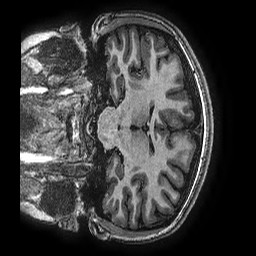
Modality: T1w
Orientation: coronal
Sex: female
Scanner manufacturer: ge
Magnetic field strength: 3 T
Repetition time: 0.00766 s
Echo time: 0.003476 s